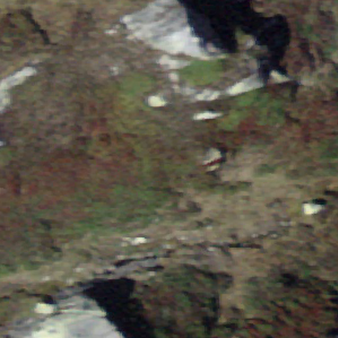
Label: bouldering_area